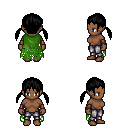
a pixel art fantasy rpg character, female body template, human, dark skin, green tattered cape, metal pants, black twin-tailed hairstyle, leather bracers, four views (front, back, left, right), 2x2 character sprite sheet, small pixel art, hard edges, no anti-aliasing